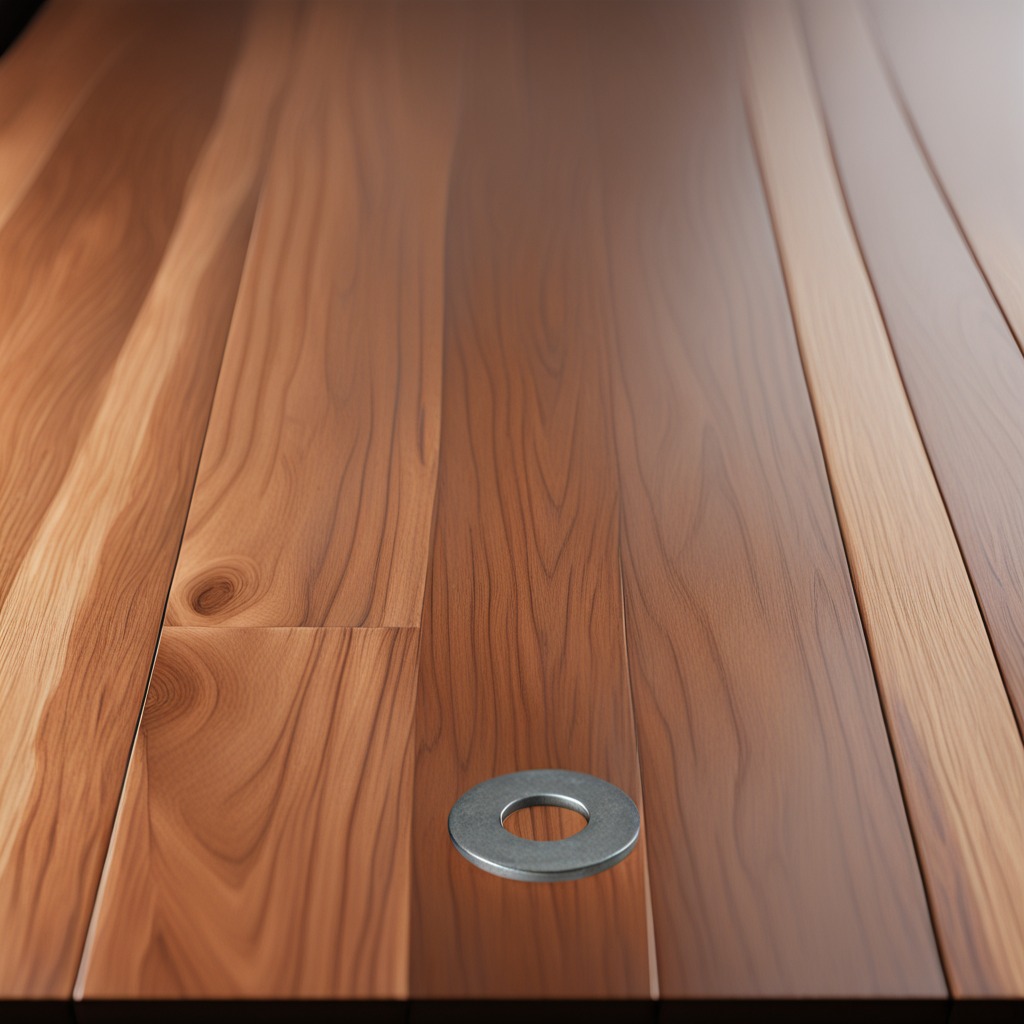
A flat metal washer lies on the wooden table in a carpentry studio with rich wood textures side lighting.